I will show an image sequence of human cooking. I have annotated the images with numbered circles. Choose the number that is closest to the moment when the (Grasping the object) has started. You are a five-time world champion in this game. Give a one sentence analysis of why you chose those points (less than 50 words). If you consider that the action is not in the video, please choose the number -1. Provide your answer at the end in a json file of this format: {"points": []}
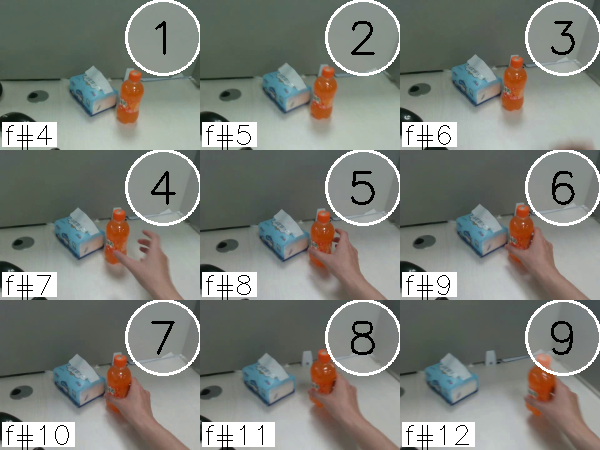
Frame 6 shows the clearest moment of hand-object contact.
{"points": [6]}